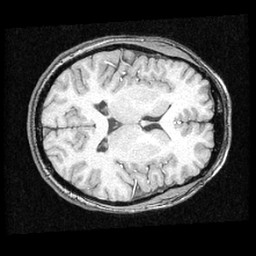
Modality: T1w
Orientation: axial
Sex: female
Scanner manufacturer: ge
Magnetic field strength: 1.5 T
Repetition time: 21 s
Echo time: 0.008 s